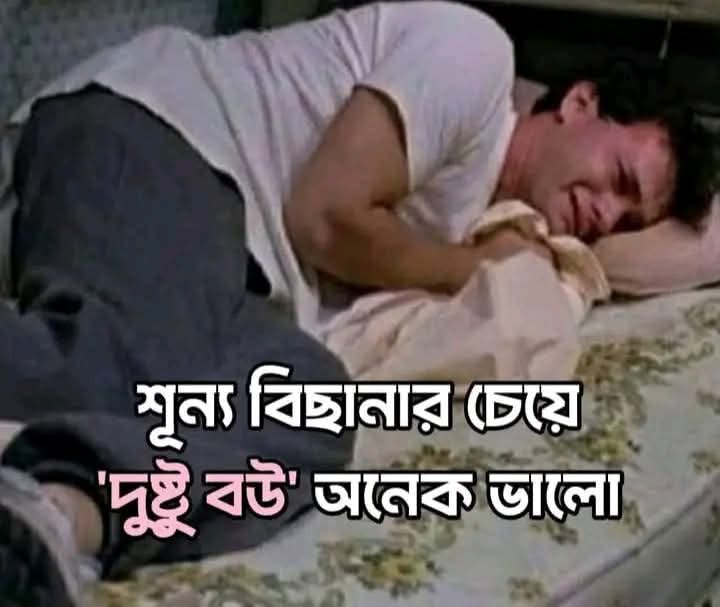
Text: শূন্য বিছানার চেয়ে 'দুষ্টু বউ' অনেক ভালো
Label: Non Hate